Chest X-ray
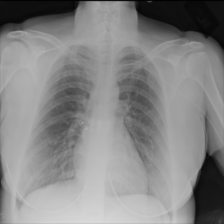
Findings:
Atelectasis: negative
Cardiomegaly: negative
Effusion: negative
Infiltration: negative
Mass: negative
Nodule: negative
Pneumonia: negative
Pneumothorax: negative
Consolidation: negative
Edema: negative
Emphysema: negative
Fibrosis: negative
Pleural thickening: negative
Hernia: negative